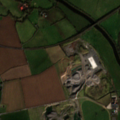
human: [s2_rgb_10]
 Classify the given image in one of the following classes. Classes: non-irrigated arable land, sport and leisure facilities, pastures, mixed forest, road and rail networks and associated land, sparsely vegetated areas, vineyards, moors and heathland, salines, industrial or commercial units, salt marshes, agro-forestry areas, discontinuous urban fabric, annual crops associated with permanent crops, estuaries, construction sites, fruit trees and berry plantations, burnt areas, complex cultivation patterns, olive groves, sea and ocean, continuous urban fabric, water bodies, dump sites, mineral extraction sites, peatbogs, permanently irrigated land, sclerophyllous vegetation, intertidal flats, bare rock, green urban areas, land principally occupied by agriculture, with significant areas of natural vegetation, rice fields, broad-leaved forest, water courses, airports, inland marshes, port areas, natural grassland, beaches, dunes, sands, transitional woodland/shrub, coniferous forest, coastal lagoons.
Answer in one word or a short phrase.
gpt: mineral extraction sites, non-irrigated arable land, pastures